Field crop: maize
Growth stage: 1
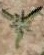
Species: atriplex